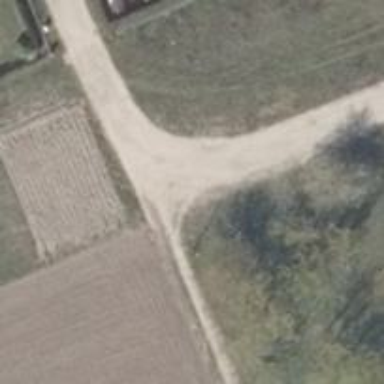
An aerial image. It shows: Residential road with grade2 track type.